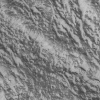
Atmospheric dust classification: not_dusty